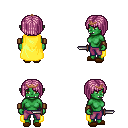
a pixel art fantasy rpg character, female body template, orc, green skin, yellow cape, magenta pants, pink pageboy hairstyle, bronze tiara, leather bracers, brown slippers, dagger, four views (front, back, left, right), 2x2 character sprite sheet, small pixel art, hard edges, no anti-aliasing